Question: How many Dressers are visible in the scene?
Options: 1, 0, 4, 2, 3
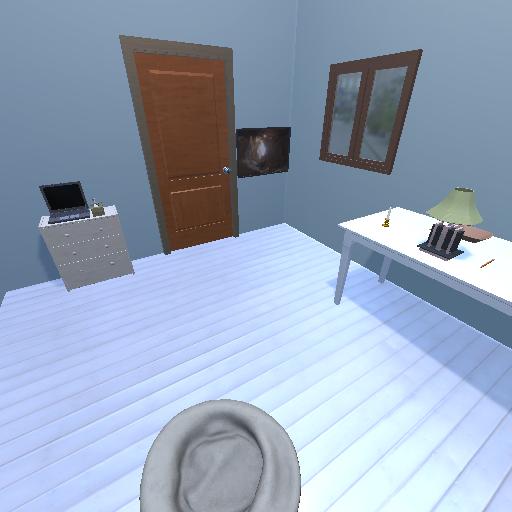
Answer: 1